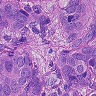
Metastatic tissue present: yes